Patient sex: M
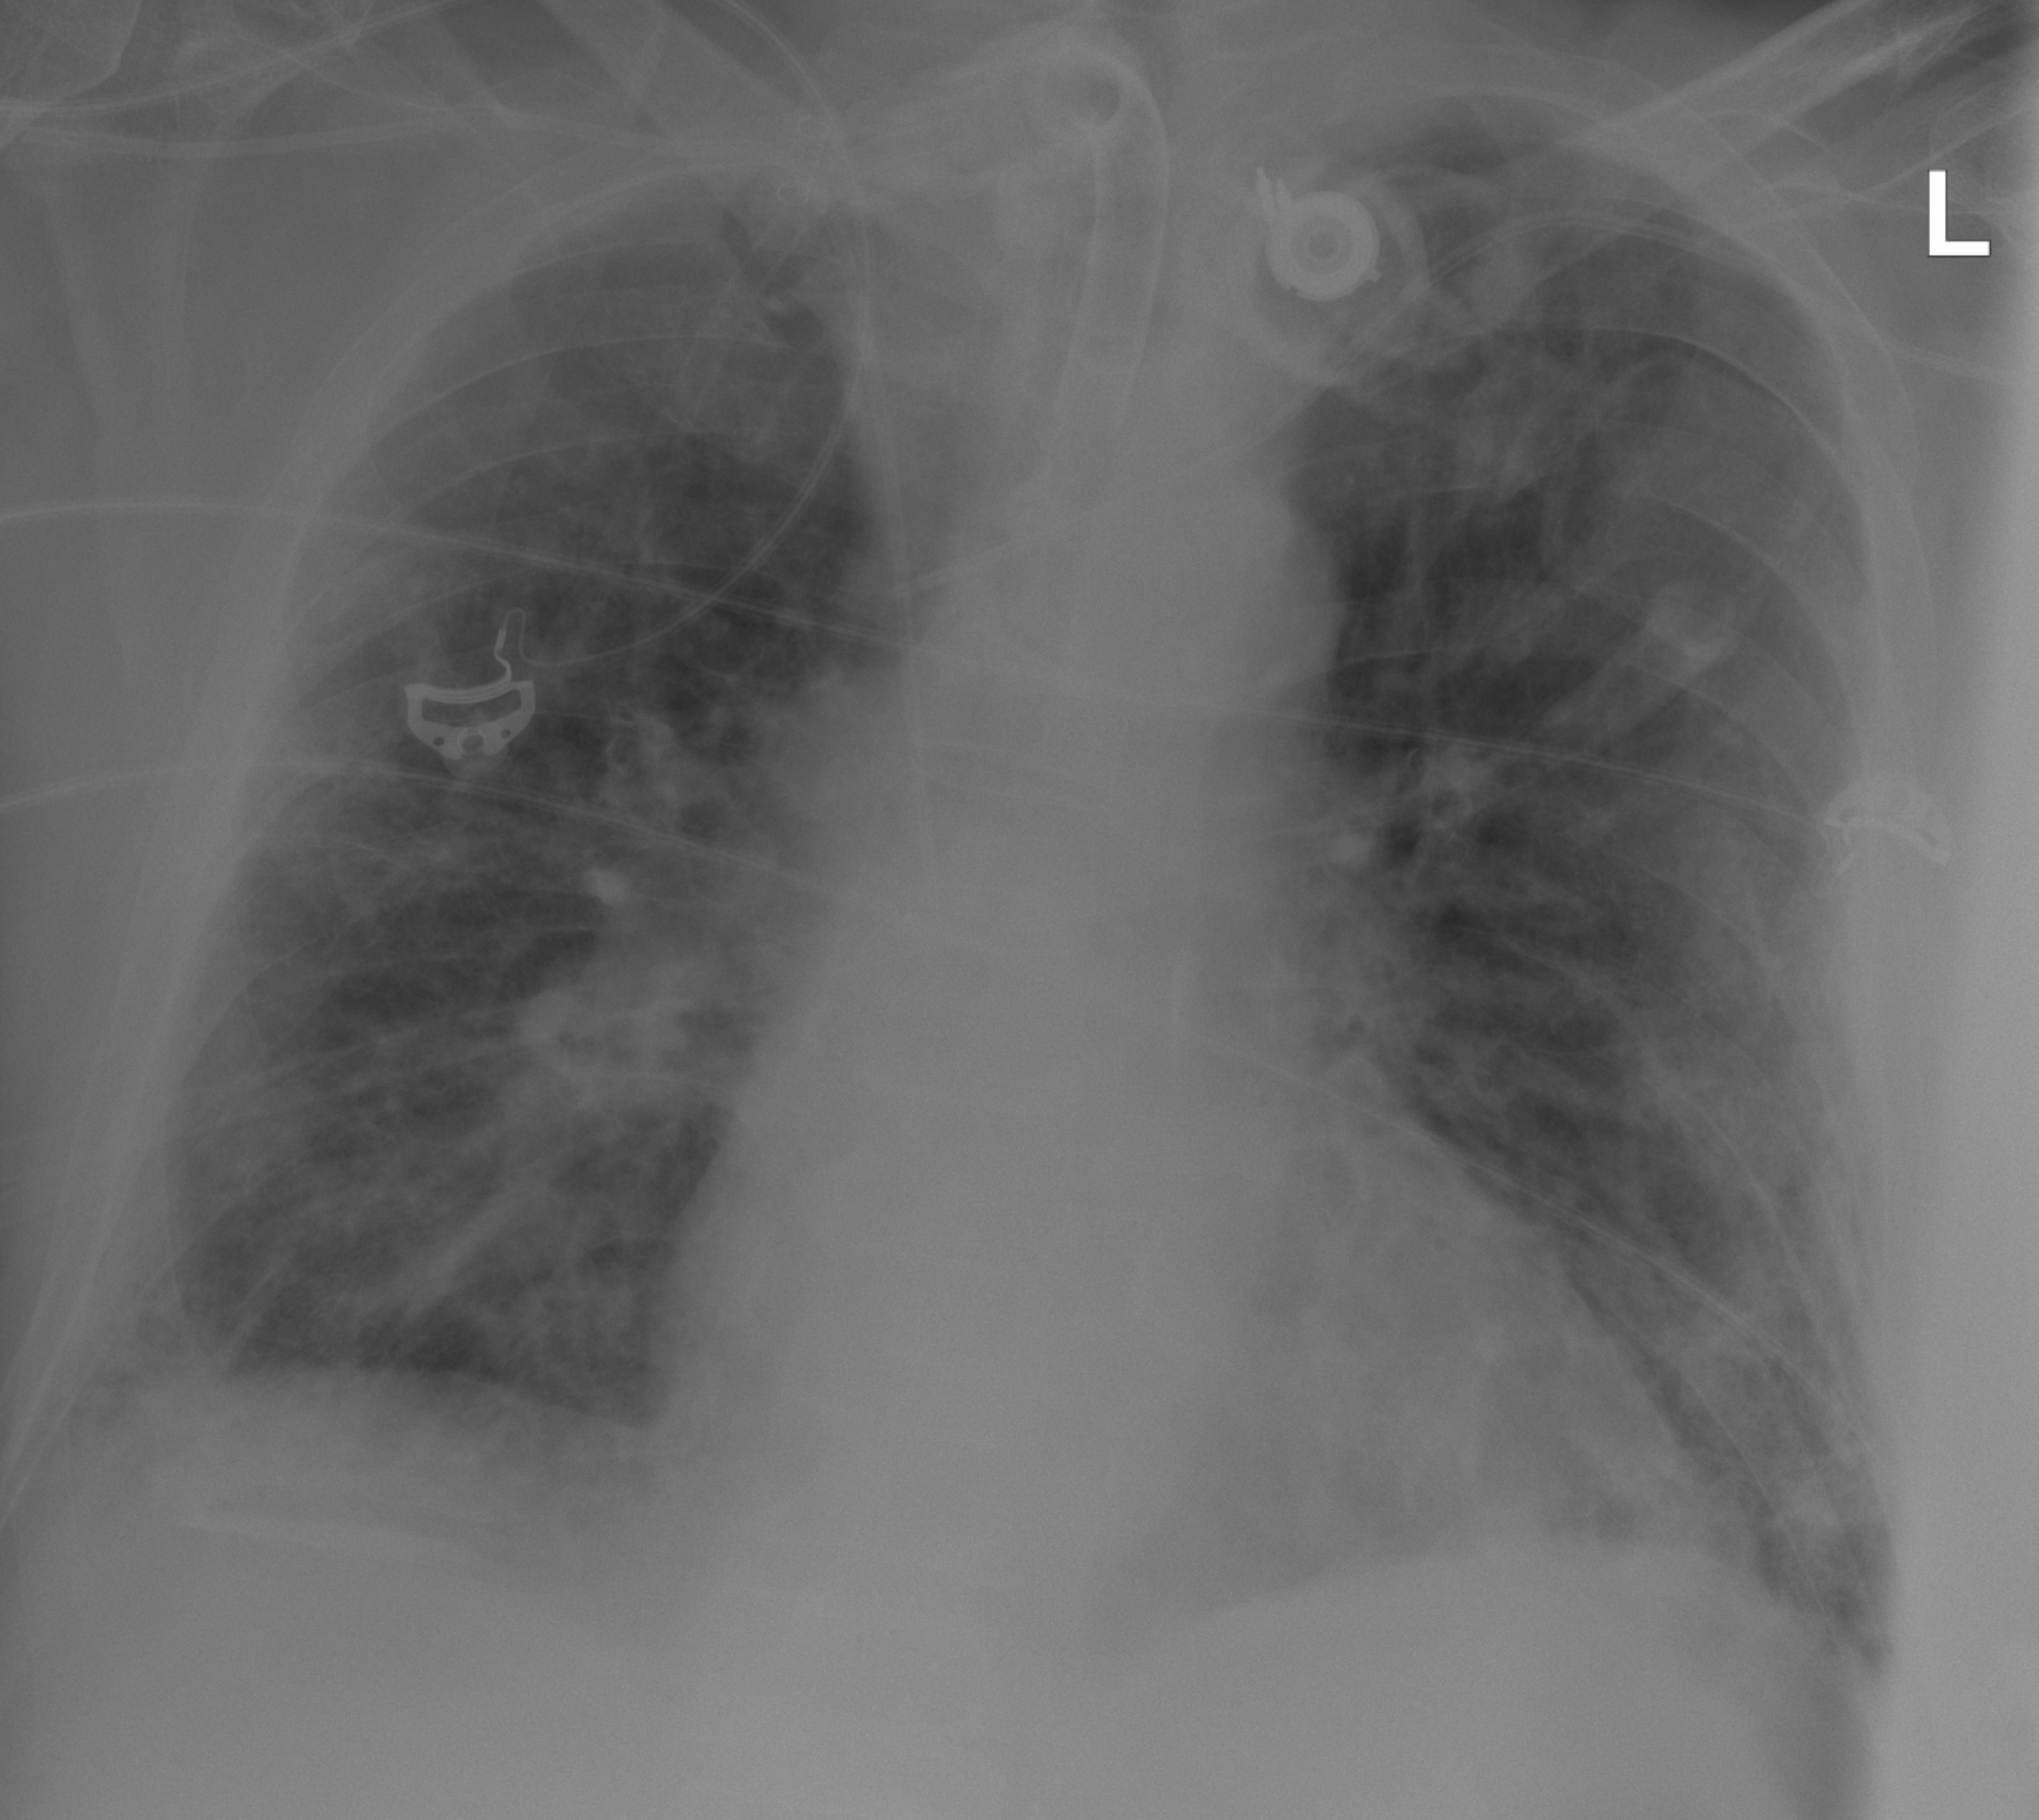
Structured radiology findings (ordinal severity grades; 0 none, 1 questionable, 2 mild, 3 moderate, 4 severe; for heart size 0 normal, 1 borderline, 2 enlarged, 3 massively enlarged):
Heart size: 0
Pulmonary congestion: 2
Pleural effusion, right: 0
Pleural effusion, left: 0
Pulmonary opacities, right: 3
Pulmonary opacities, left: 3
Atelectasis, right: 2
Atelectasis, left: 2